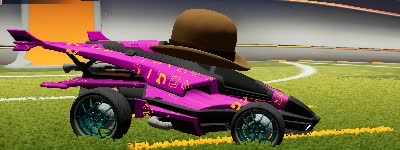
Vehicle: aftershock